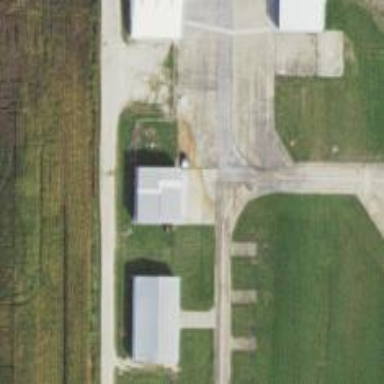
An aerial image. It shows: Image of taxiway at airport.